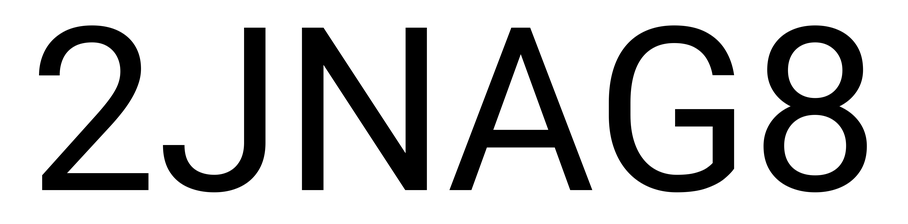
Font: Roboto_Regular